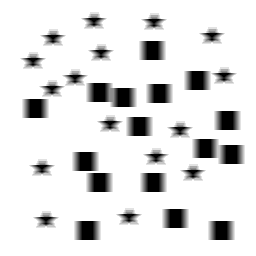
Squares: 16
Triangles: 0
Stars: 16
Total shapes: 32